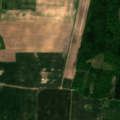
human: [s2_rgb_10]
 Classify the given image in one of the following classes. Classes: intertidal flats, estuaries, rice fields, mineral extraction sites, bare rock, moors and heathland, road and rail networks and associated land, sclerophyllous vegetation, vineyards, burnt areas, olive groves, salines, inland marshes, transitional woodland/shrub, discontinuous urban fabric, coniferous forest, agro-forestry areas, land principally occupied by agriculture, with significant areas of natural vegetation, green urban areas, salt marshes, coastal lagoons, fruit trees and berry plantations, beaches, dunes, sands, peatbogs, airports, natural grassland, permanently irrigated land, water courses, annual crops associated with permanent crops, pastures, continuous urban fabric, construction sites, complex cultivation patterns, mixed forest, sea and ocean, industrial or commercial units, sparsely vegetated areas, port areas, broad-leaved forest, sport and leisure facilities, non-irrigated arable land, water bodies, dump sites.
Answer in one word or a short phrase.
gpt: non-irrigated arable land, complex cultivation patterns, broad-leaved forest